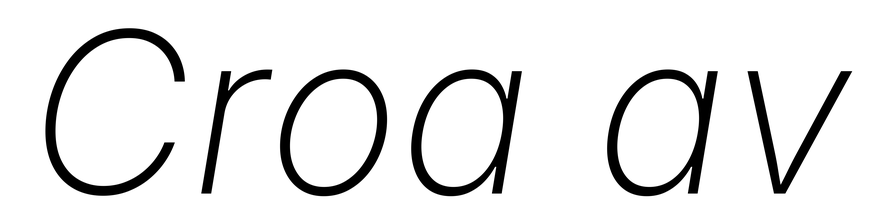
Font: Inter-Italic_ExtraLight_Italic